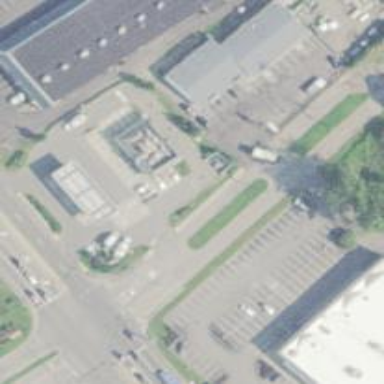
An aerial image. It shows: Convenience shop.